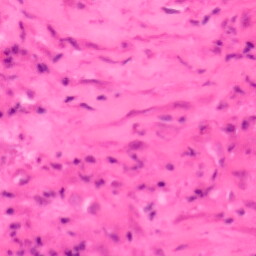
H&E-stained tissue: Colon